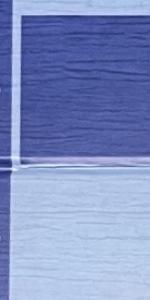
Label: Empty